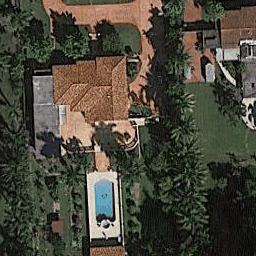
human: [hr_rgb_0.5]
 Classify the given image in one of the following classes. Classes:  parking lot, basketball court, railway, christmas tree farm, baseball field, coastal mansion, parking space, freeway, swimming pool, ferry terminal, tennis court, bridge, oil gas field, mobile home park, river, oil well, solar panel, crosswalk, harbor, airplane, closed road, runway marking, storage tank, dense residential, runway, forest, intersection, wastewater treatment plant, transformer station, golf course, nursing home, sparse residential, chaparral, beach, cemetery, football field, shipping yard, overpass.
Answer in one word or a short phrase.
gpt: coastal mansion